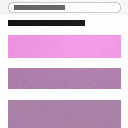
Screen state: on